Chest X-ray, PA view. Patient: 57 years old, sex M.
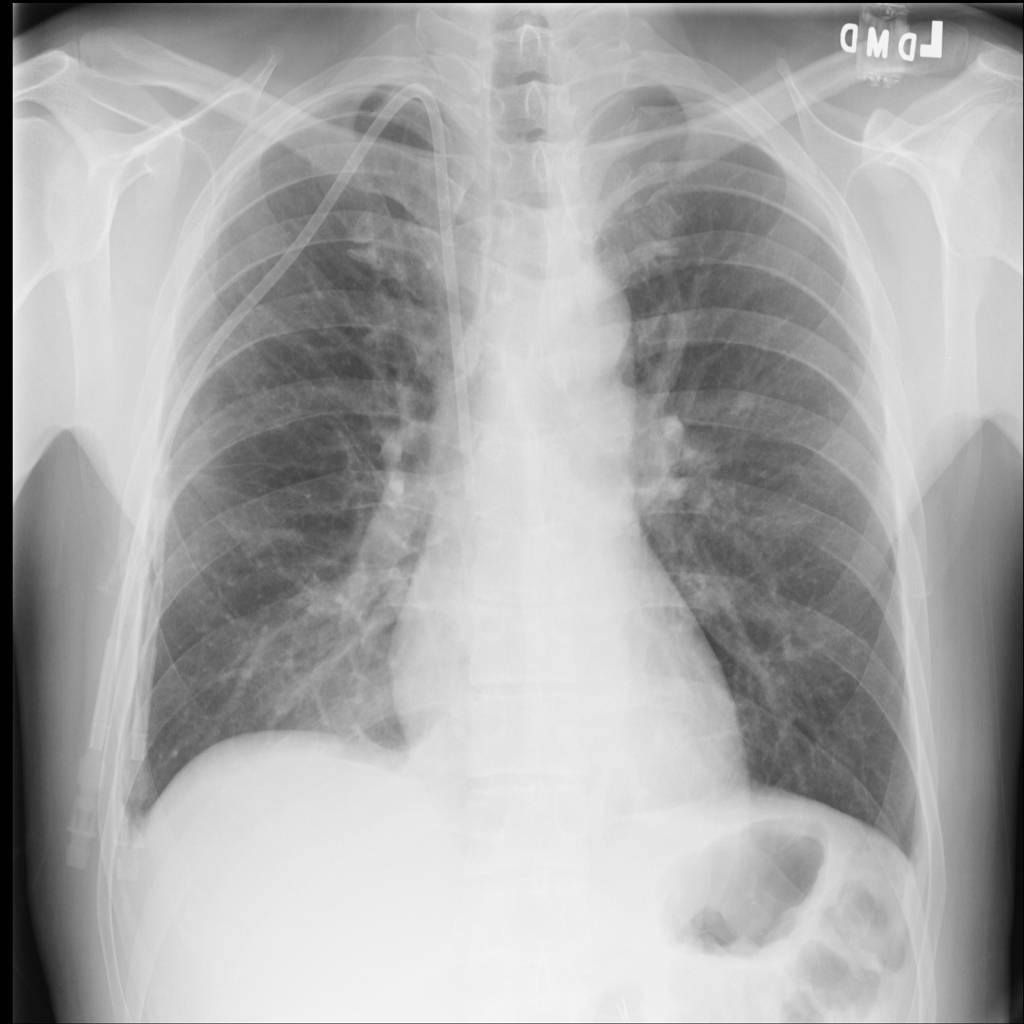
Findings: Effusion, Infiltration